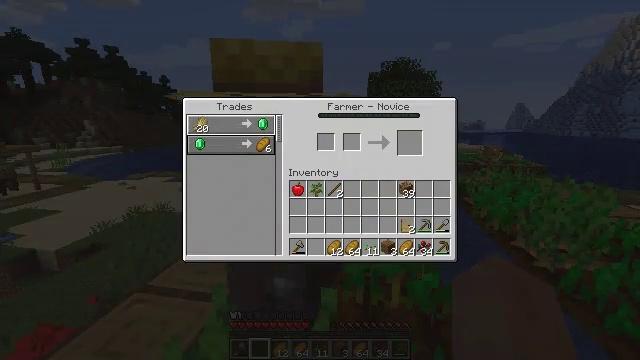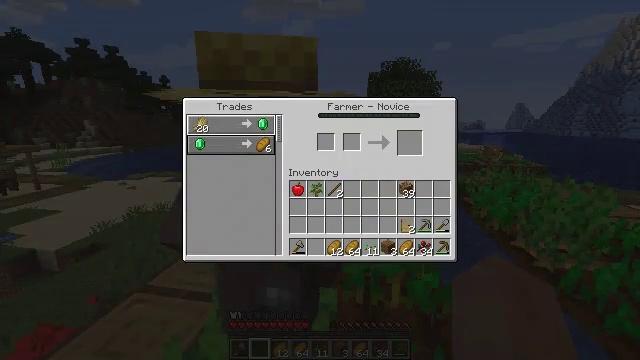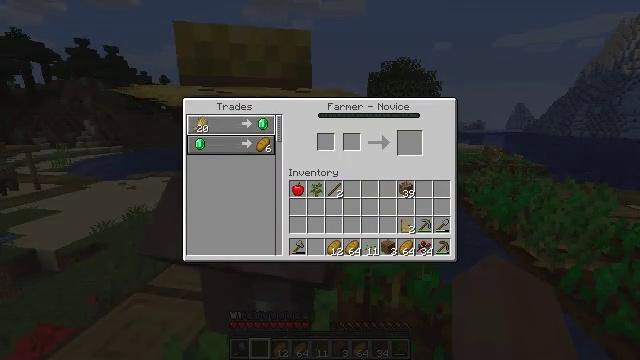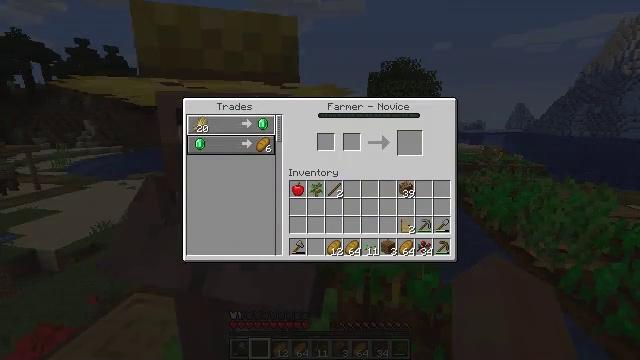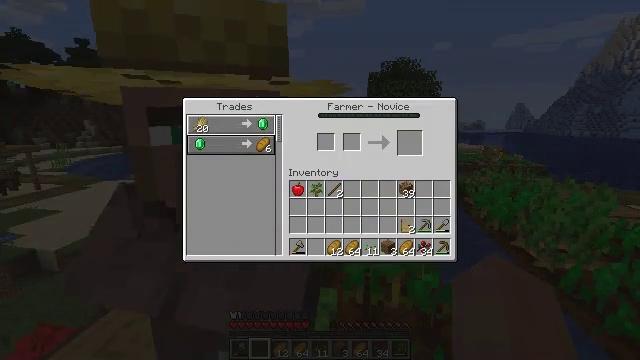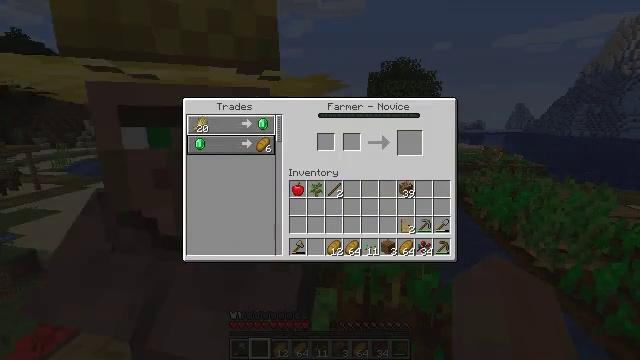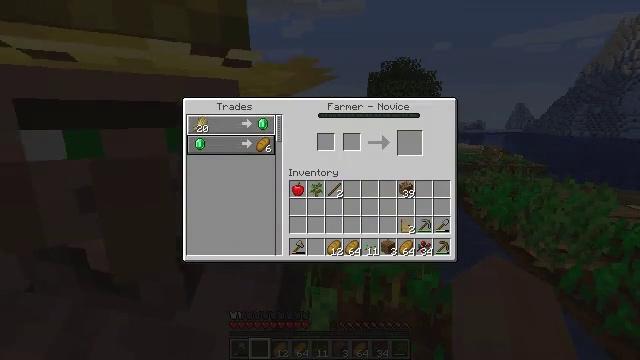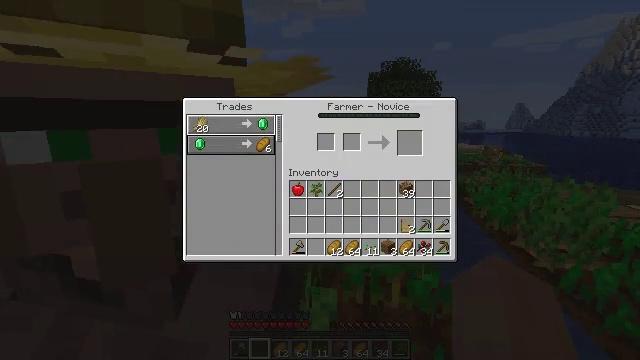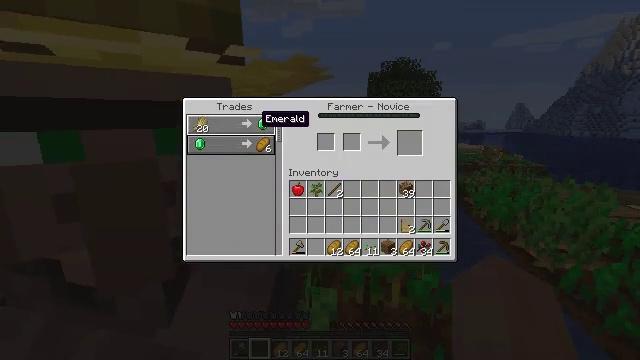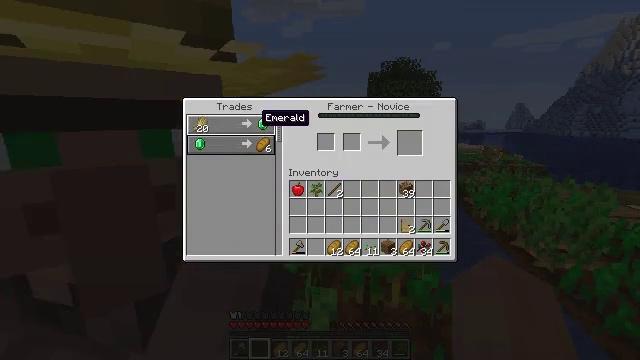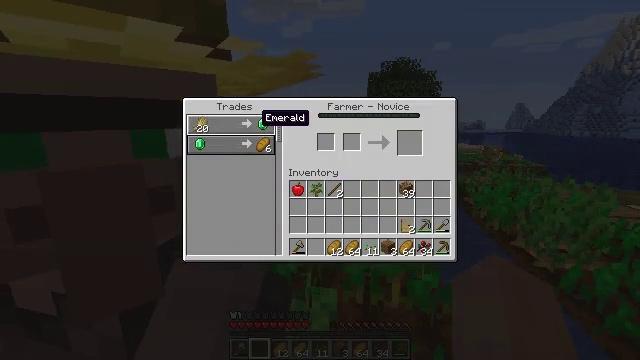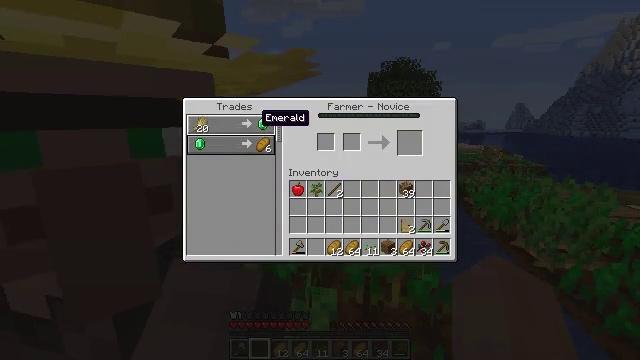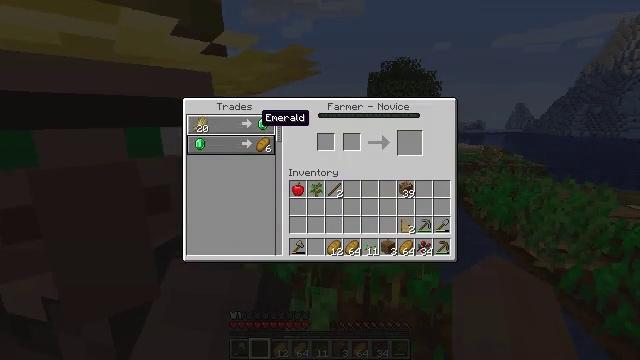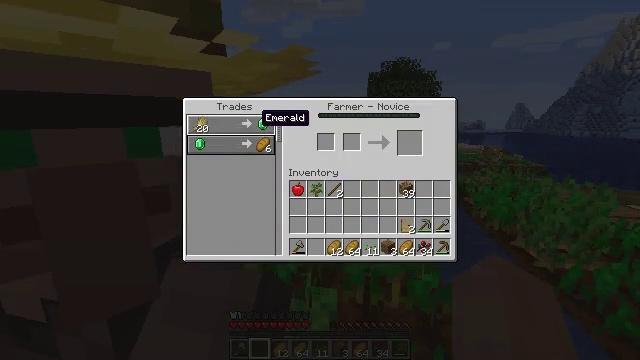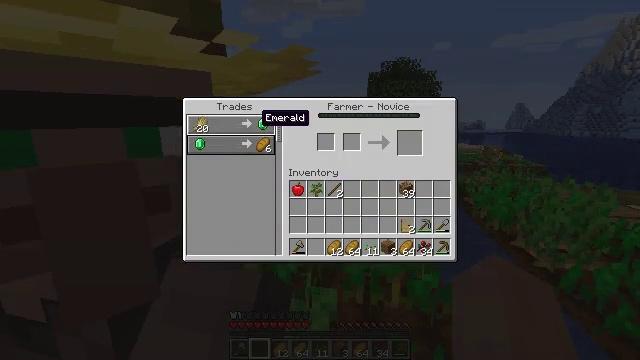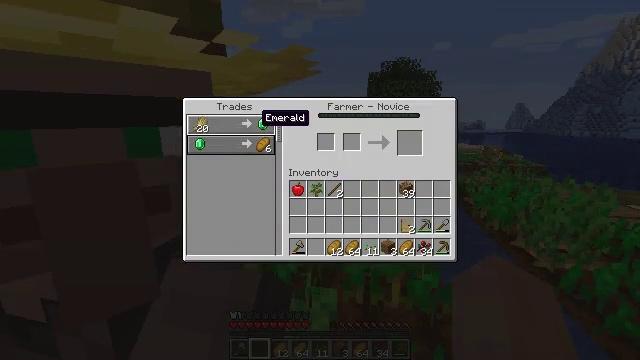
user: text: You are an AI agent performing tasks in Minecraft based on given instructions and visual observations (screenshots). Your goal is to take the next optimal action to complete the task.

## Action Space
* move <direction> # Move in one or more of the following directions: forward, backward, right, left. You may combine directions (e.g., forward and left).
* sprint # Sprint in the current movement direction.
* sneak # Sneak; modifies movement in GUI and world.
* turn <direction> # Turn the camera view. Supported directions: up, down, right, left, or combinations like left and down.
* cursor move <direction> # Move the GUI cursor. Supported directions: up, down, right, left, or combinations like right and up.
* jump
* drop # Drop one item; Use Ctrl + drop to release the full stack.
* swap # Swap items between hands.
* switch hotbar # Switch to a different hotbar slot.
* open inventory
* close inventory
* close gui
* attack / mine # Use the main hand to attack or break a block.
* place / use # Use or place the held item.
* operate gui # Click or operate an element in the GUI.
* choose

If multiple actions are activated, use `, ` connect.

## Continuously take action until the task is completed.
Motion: motion action
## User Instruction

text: Harm the villager.
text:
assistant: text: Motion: no_op
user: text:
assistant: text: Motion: no_op
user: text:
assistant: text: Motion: no_op
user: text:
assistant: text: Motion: no_op
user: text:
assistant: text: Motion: no_op
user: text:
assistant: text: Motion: no_op
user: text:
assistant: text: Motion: no_op
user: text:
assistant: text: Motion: no_op
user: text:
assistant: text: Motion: no_op
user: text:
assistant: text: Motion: no_op
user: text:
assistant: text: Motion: no_op
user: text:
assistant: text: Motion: no_op
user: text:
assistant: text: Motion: no_op
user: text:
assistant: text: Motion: no_op
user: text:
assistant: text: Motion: no_op
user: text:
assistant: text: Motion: no_op
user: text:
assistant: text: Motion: close gui
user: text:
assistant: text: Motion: turn left and down
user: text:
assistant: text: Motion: turn left and down
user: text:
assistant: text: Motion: turn left and down
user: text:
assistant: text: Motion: turn left
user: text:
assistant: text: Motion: no_op
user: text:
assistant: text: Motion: move back
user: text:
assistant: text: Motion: move back
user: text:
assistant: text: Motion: move back
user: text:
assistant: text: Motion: move back, turn up
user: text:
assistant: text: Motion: turn up
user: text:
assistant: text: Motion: turn right and up
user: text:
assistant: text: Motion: attack / mine
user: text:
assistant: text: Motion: turn left and up, attack / mine